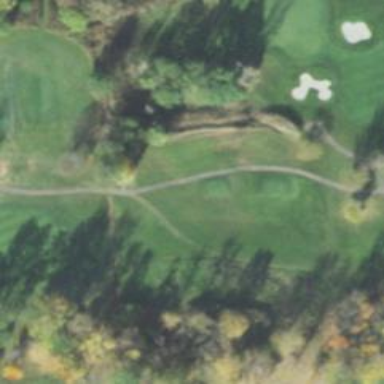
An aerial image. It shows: Path for both roads and golfers.